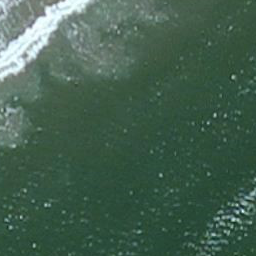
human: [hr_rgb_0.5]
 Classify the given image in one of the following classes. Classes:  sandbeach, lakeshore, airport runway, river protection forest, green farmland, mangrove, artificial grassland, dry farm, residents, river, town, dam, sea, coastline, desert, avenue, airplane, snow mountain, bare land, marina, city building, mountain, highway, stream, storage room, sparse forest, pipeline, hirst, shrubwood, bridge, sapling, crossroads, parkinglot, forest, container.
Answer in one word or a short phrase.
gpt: sea